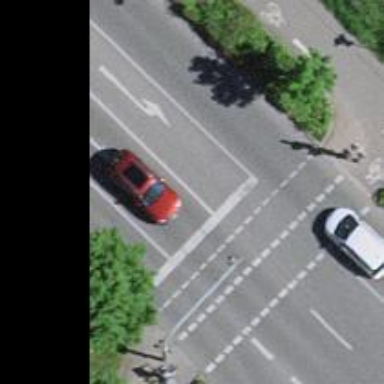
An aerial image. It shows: Road with traffic signals for signaling.